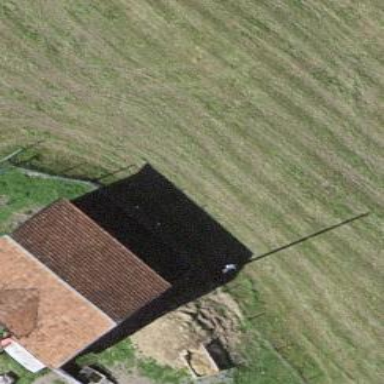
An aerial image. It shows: Hut.